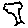
Label: tree